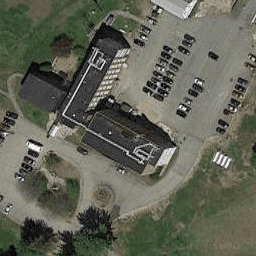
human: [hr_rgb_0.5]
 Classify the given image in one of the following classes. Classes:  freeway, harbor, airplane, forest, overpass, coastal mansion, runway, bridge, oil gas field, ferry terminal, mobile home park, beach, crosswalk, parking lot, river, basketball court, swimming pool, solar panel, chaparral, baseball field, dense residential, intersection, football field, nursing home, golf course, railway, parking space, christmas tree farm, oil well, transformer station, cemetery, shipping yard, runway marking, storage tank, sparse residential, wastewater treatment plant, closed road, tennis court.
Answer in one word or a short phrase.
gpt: nursing home